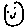
Label: smiley face